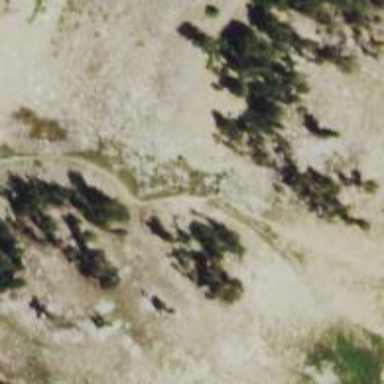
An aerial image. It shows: Trail path.